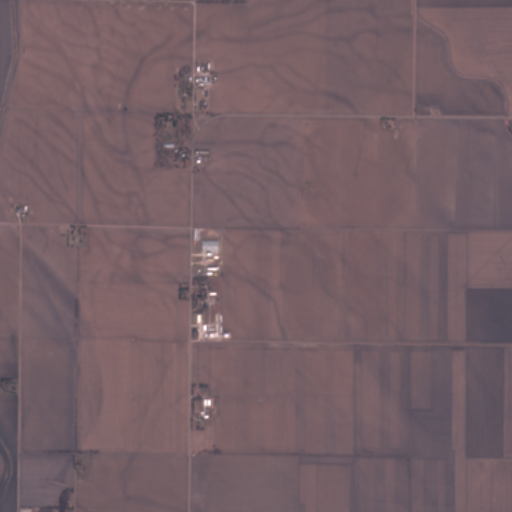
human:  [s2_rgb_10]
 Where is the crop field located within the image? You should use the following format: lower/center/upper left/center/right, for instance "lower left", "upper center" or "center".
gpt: The crop field is located in the upper left of the image.
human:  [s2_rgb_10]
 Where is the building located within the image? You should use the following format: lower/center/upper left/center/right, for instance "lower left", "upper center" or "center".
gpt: There is no building in the image.